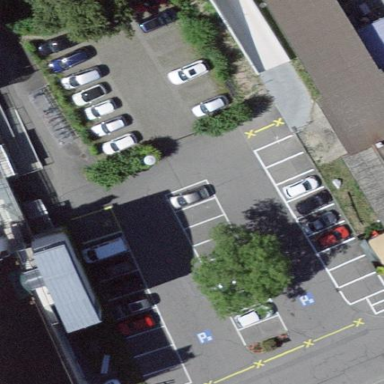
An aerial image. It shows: Parking area with surface.